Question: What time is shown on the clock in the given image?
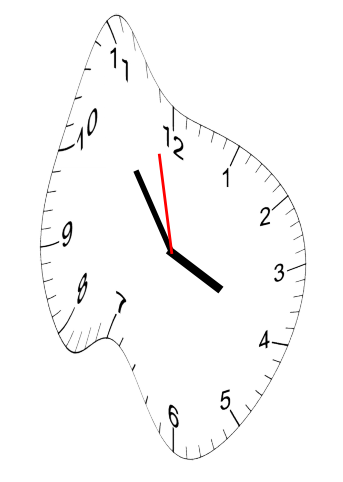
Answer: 03:53:58